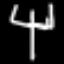
Label: fork